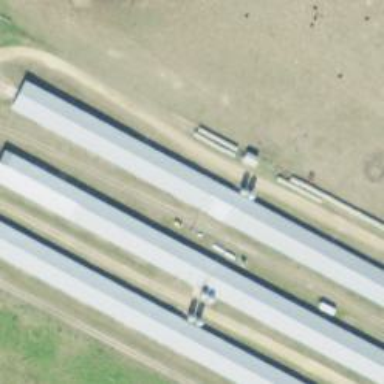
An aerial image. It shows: Poultry farmyard is depicted in the image.